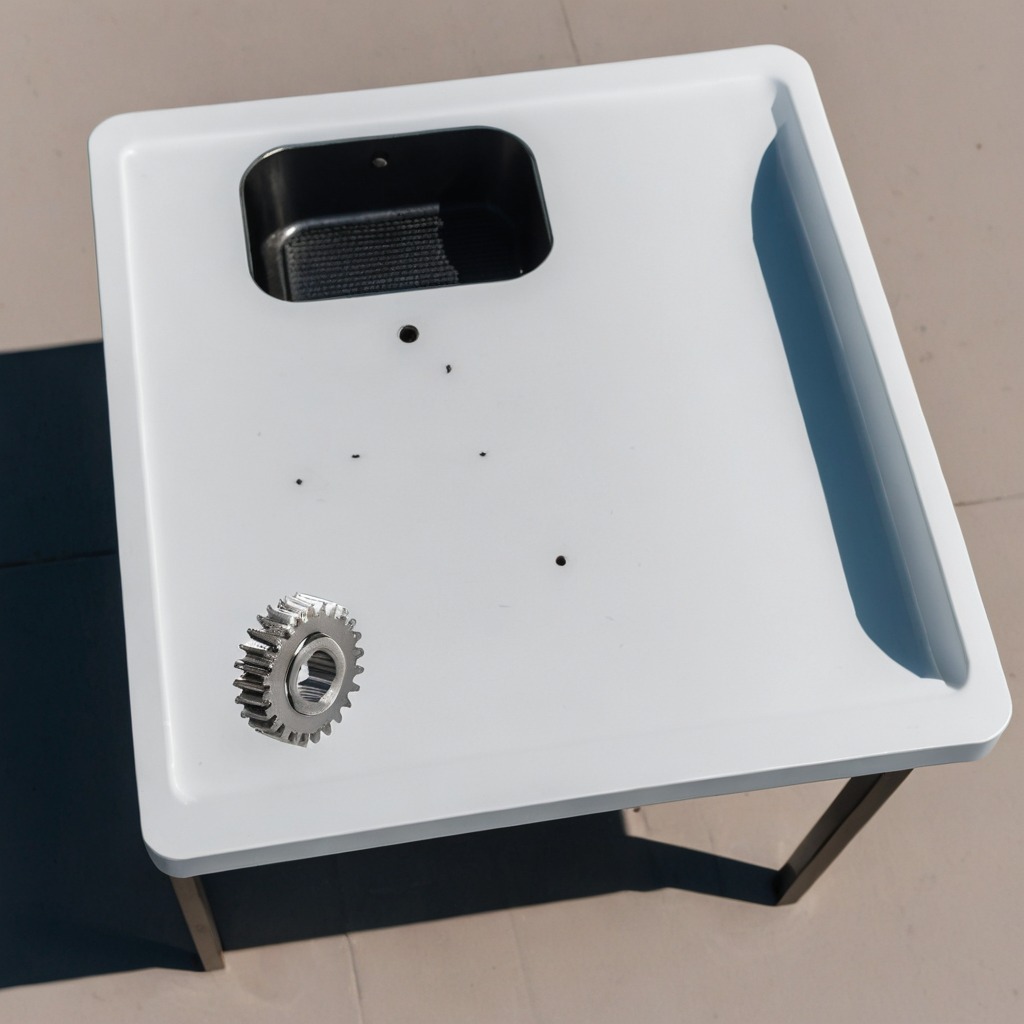
A steel gear with teeth is lying on a table.